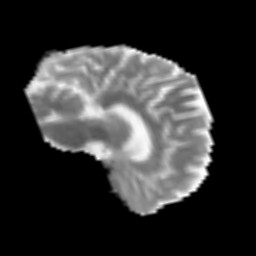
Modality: MD
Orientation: sagittal
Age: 56
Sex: male
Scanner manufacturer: siemens
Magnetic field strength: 3 T
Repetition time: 3.2 s
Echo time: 0.081 s